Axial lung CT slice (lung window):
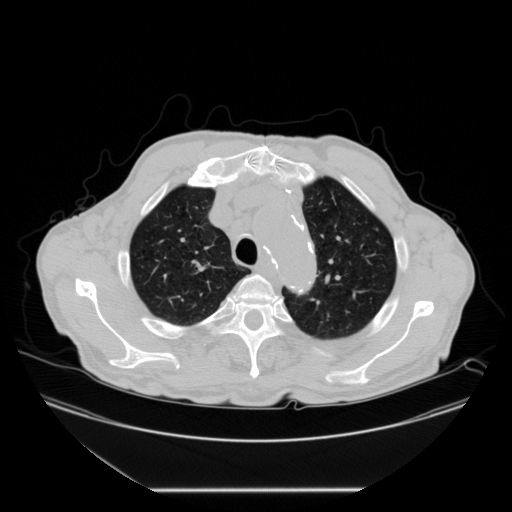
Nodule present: no